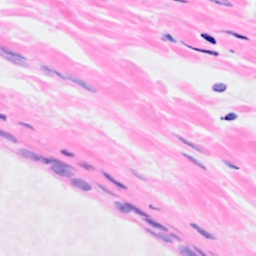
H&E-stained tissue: Breast